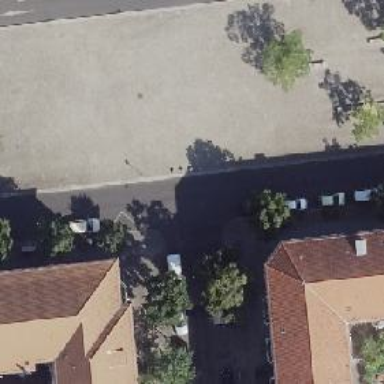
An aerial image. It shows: Residential road with separate sidewalks and parallel parking lanes on both sides. The surface of the road is asphalt.